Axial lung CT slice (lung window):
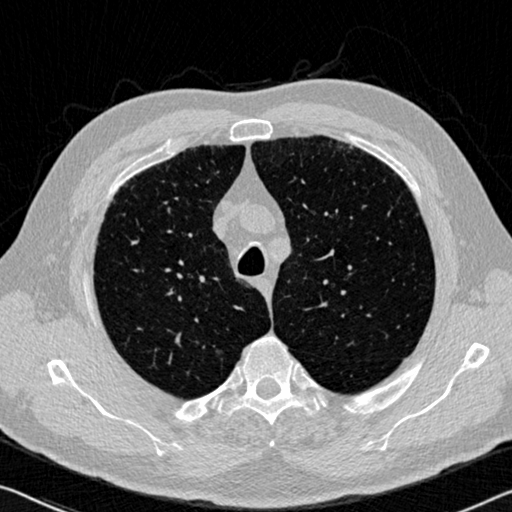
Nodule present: no